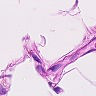
Metastatic tissue present: no